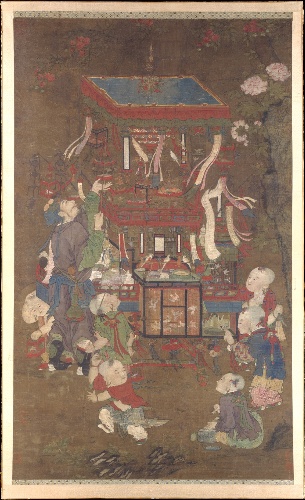
Title: 明   佚名   絹本設色   鳥販圖   軸|Bird peddler
Artist: Unidentified artist
Date: late 15th–early 16th century
Object type: Hanging scroll
Classification: Paintings
Medium: Hanging scroll; ink and color on silk
Culture: China
Period: Ming dynasty (1368–1644)
Dimensions: Image: 63 1/4 x 38 3/4 in. (160.7 x 98.4 cm)
Overall with mounting: 9 ft. 6 5/8 in. × 46 3/8 in. (291.1 × 117.8 cm)
Overall with knobs: 9 ft. 6 5/8 in. × 50 1/2 in. (291.1 × 128.3 cm)
Department: Asian Art
Credit line: Purchase, Oscar L. Tang Family and The Vincent Astor Foundation Gifts, 1998
Accession year: 1998
Repository: Metropolitan Museum of Art, New York, NY
Tags: Merchants|Birds|Boys|Men